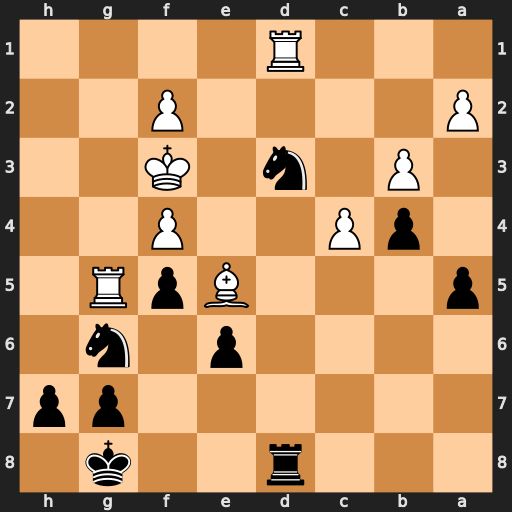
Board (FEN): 3r2k1/6pp/4p1n1/p3BpR1/1pP2P2/1P1n1K2/P4P2/3R4
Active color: b
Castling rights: -
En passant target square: -
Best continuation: Ndxe5+ fxe5 Rxd1